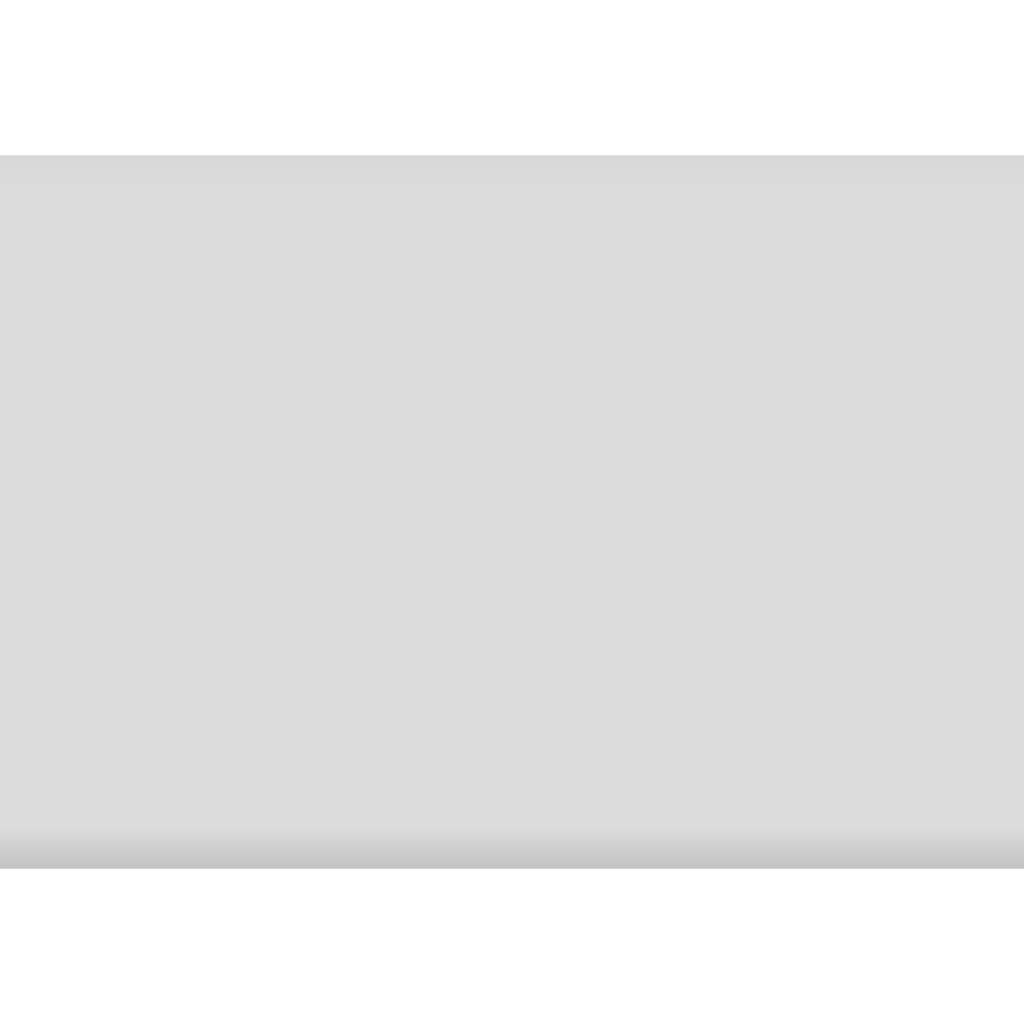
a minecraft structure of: PVP/Adventure Lobby V. 2 (alpha)